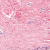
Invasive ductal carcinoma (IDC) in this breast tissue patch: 0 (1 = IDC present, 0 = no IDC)